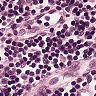
Metastatic tissue present: no